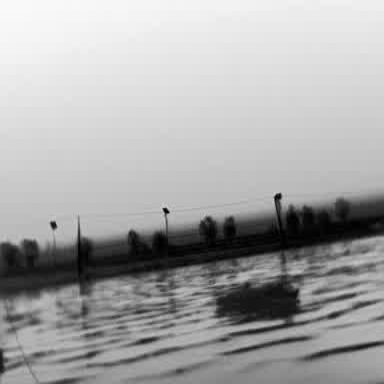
There is a container_ship in the infrared image.